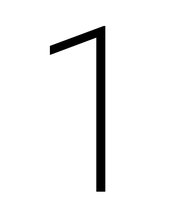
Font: Roboto_ExtraLight